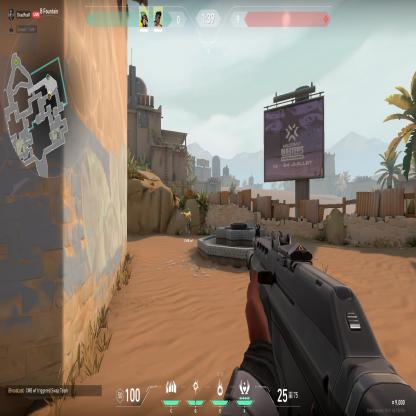
Label: teammate